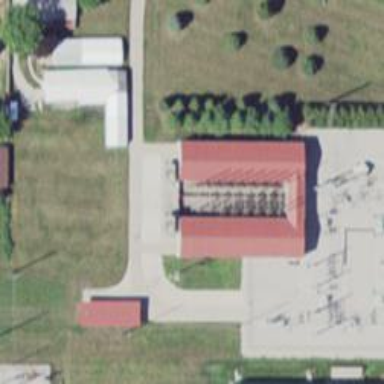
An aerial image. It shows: Generator is pictured.